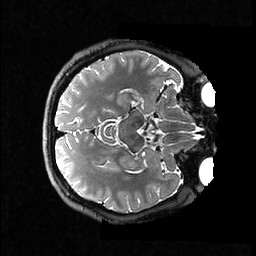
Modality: T2w
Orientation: axial
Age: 26
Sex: male
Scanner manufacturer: ge
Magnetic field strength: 3 T
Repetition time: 3.202 s
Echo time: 0.06696 s